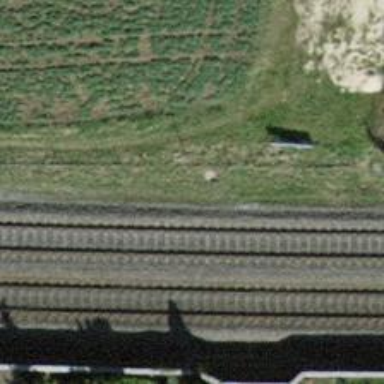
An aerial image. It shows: Single-track electrified railway with contact line.